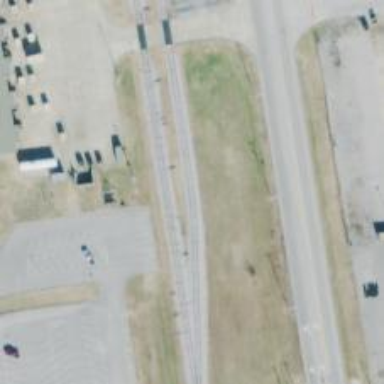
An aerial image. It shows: Disused railway siding with one track.